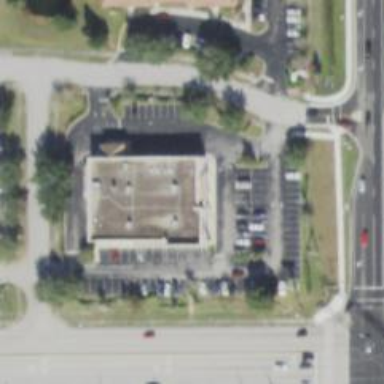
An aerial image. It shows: Pharmacy providing healthcare services.